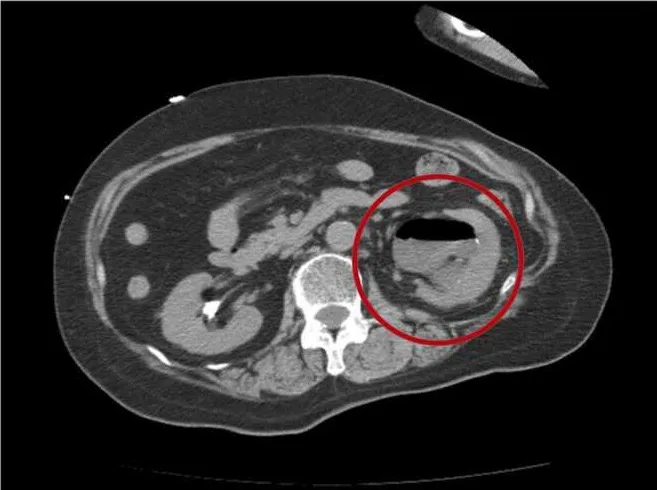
Non enhanced abdominal CT showed a stone in the left ureter and left hydronephrosis with gas images in the left renal pelvis. A) Axial view.
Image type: radiology (ct)